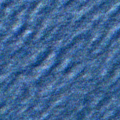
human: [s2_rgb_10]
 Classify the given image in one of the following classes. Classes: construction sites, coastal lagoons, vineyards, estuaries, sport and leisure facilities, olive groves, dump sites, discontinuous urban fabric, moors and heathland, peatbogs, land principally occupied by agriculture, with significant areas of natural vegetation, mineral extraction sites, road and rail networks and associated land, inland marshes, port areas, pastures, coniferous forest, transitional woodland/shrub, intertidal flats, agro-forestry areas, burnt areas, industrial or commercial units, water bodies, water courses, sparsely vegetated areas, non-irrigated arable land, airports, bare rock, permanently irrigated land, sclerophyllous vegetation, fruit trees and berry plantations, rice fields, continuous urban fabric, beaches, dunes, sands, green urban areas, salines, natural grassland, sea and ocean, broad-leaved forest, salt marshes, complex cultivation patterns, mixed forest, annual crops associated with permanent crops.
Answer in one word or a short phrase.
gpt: sea and ocean